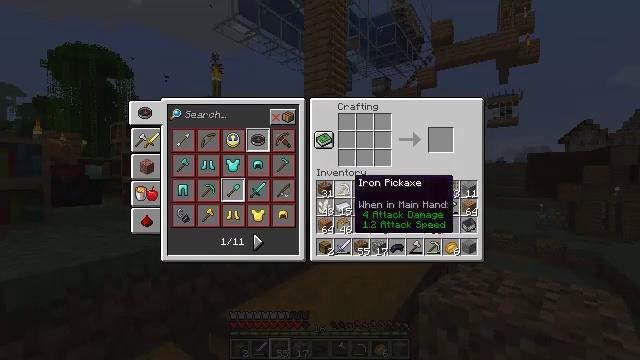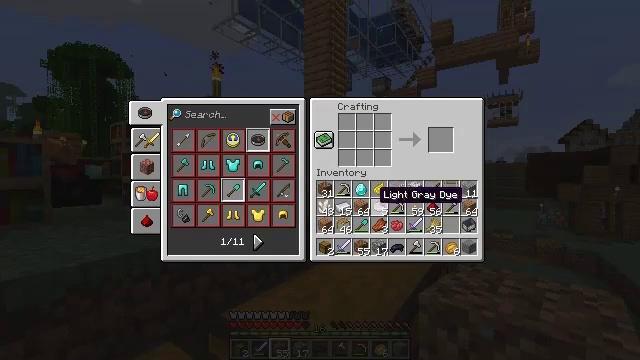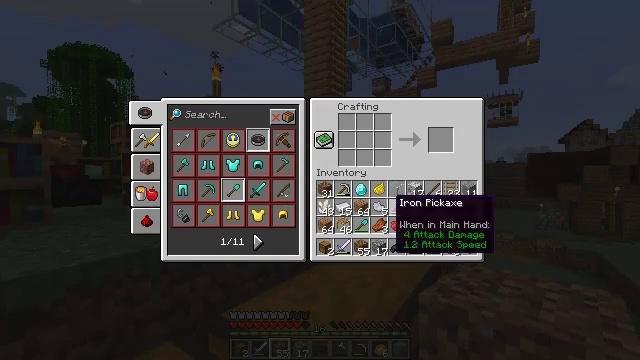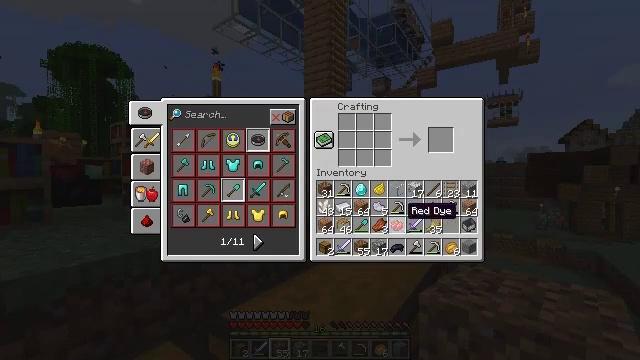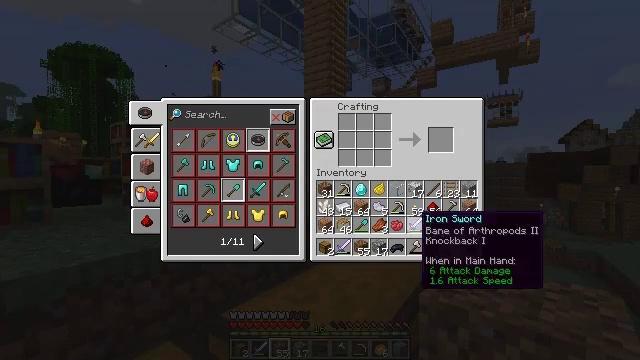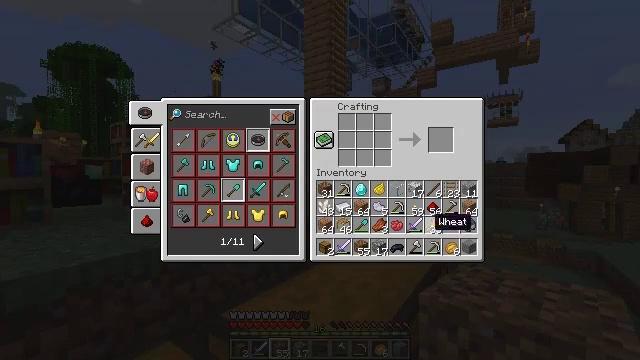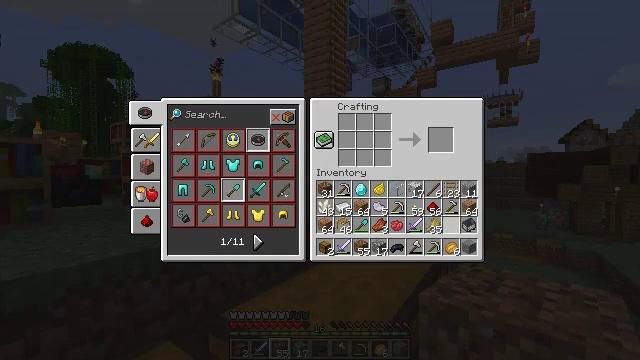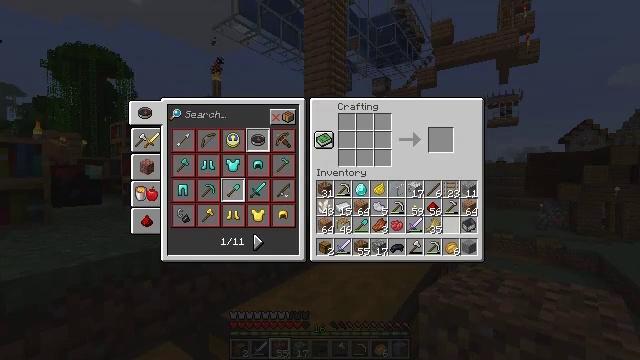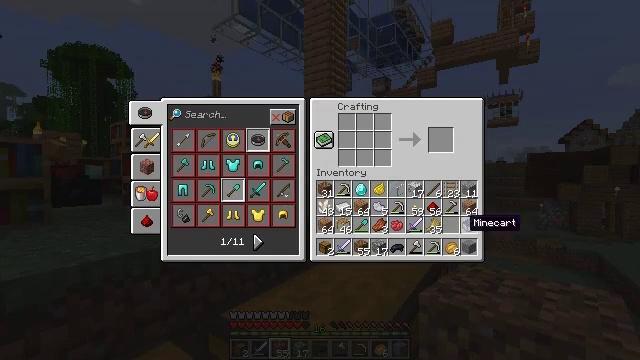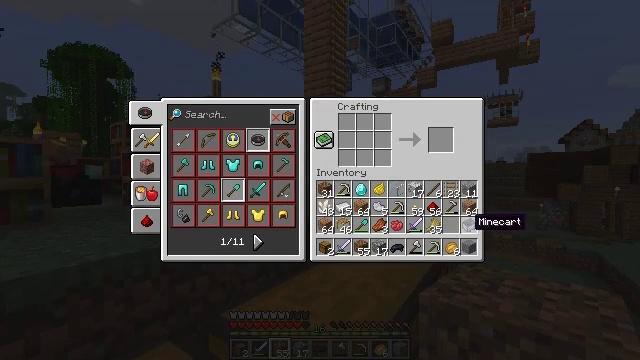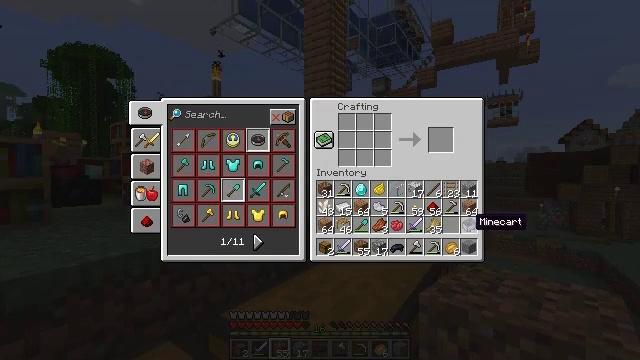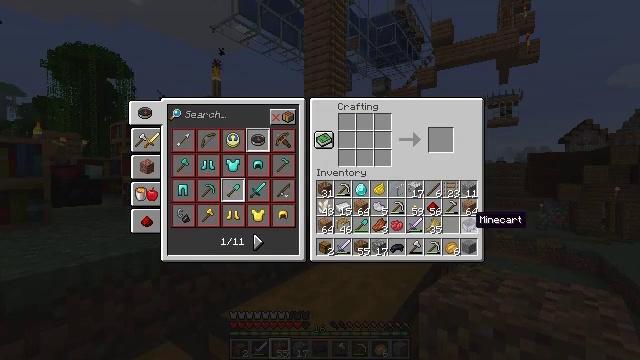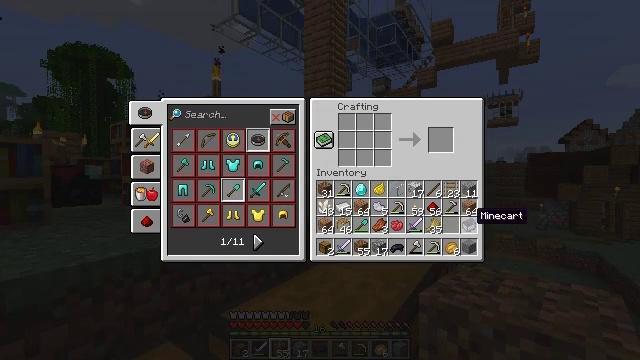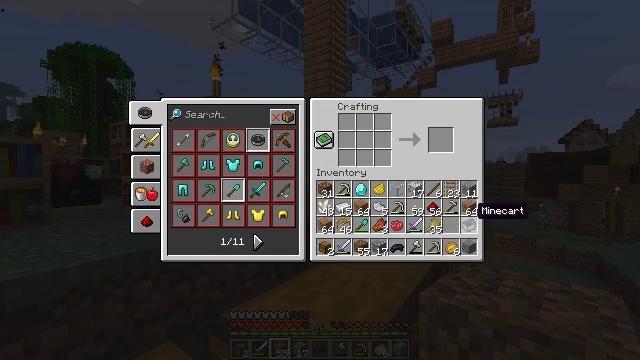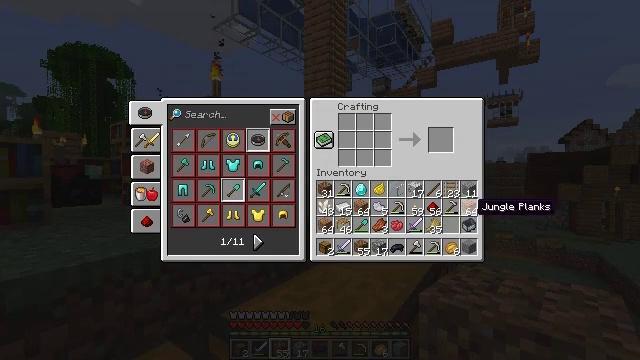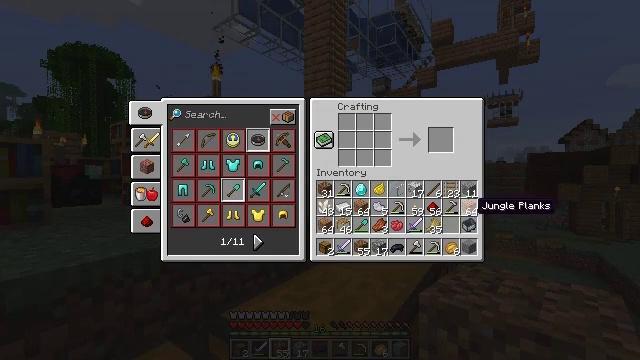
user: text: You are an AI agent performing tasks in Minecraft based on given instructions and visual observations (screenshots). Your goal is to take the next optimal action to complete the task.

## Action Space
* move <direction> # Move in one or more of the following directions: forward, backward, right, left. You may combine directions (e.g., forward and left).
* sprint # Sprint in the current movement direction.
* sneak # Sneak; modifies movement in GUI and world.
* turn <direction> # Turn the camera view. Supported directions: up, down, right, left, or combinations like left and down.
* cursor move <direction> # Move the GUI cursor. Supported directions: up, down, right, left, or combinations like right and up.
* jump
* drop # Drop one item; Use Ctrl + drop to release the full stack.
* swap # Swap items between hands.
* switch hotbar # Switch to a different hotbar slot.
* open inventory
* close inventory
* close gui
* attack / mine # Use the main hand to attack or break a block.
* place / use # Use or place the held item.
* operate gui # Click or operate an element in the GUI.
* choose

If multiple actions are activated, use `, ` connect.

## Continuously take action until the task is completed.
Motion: motion action
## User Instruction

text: Form a jungle trapdoor at the crafting table.
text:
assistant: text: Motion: cursor move right and down
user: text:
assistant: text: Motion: cursor move right and down
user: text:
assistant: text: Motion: cursor move right and down
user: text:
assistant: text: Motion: cursor move right and down
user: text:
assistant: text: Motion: cursor move right
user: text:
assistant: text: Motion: cursor move right
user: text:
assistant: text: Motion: cursor move right
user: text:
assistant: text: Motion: cursor move right
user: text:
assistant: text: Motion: no_op
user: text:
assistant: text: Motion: no_op
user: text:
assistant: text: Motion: no_op
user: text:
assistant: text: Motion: no_op
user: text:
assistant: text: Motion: no_op
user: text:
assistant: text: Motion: no_op
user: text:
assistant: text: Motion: no_op
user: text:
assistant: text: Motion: no_op
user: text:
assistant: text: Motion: no_op
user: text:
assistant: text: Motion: operate gui
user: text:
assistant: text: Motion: operate gui
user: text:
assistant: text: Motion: operate gui
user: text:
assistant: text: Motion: cursor move left and up
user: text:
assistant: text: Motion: cursor move left and up
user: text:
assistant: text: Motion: cursor move left and up
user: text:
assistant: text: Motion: no_op
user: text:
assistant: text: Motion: sneak, cursor move left
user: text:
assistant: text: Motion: sneak, cursor move left
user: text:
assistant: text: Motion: sneak, cursor move left
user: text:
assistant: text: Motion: sneak
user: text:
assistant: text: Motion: sneak
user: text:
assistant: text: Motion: sneak